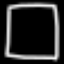
Label: square